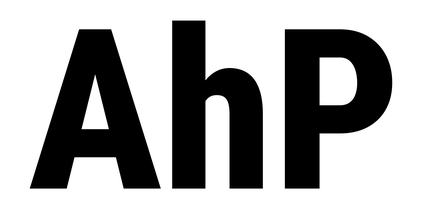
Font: Roboto_Condensed_ExtraBold